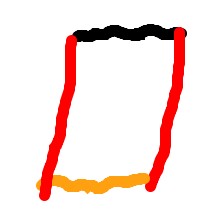
Shape: parallelogram